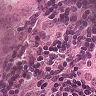
Metastatic tissue present: yes